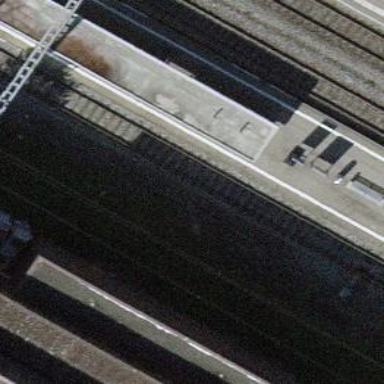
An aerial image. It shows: Railway stop with public transport stop position.